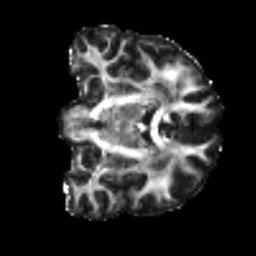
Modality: FA
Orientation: coronal
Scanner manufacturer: siemens
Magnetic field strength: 3 T
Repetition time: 4 s
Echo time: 0.0594 s